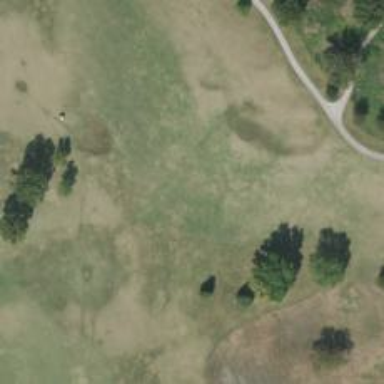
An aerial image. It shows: View of golf hole.